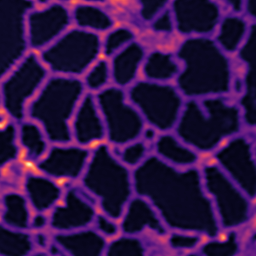
Label: Super-resolution ER image